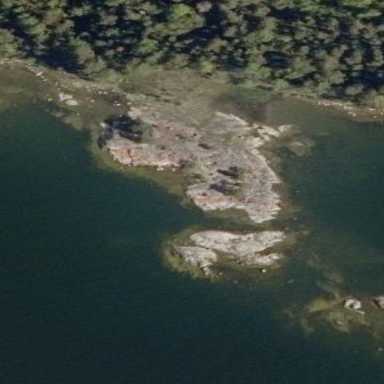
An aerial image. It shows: Landscape of bare rock.